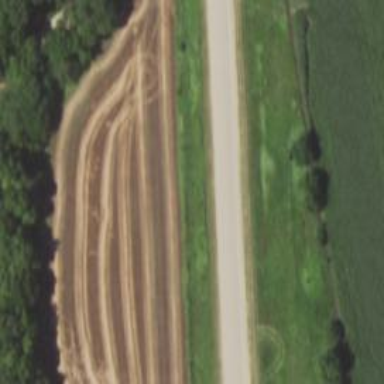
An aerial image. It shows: Asphalt trunk highway.